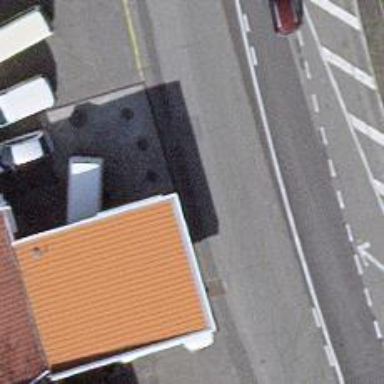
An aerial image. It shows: Public surveillance system.